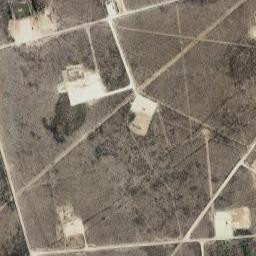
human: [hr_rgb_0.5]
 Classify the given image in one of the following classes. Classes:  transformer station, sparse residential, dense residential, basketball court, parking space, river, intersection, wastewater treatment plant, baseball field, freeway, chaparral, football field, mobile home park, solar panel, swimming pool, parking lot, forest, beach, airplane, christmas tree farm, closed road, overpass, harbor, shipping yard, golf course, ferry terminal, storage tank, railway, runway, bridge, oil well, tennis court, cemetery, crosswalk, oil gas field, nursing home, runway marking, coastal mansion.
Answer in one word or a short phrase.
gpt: oil gas field